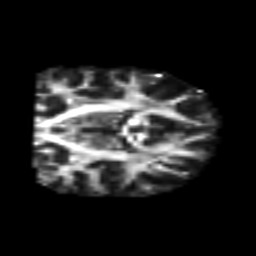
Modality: FA
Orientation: coronal
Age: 25
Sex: male
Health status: healthy